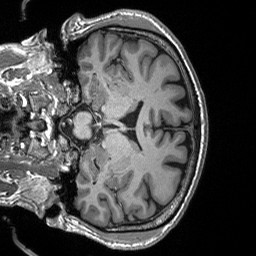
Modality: T1w
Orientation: coronal
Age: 34
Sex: male
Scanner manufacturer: siemens
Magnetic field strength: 3 T
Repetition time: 2.53 s
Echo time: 0.00219 s